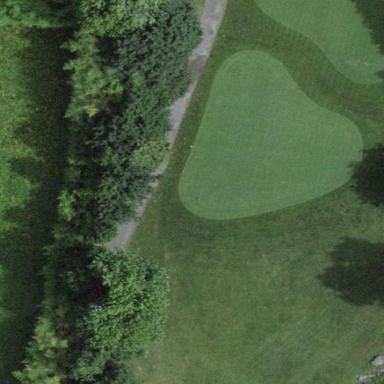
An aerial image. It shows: Rough grassy area used for golf.